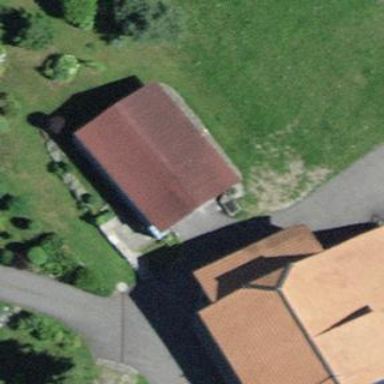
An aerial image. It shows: Barn.